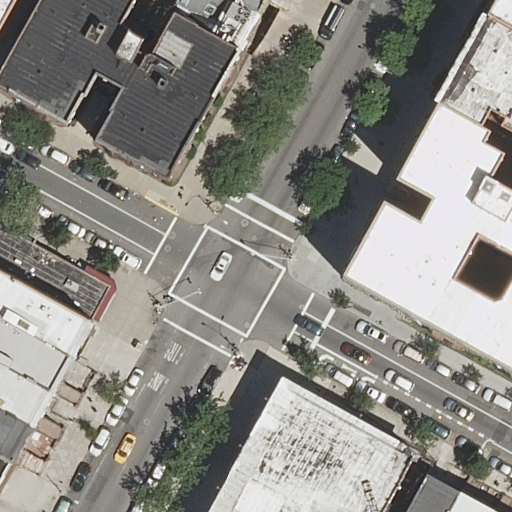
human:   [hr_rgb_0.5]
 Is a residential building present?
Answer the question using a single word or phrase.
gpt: yes

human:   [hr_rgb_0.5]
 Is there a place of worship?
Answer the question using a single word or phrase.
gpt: yes

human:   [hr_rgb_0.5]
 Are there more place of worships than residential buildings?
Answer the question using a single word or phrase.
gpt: no

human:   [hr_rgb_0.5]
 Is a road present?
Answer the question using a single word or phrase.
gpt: yes

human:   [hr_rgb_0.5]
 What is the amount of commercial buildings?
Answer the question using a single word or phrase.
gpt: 1

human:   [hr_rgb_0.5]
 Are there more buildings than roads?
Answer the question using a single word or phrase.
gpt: yes

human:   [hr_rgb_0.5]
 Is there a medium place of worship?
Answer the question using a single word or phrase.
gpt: no

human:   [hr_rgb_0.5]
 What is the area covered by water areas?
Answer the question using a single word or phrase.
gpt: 0m2

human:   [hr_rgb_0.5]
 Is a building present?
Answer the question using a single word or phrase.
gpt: yes

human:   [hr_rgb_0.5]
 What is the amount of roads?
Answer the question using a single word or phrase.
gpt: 3

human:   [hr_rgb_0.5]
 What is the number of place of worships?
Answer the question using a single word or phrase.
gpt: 1

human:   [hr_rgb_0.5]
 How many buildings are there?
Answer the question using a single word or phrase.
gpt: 16

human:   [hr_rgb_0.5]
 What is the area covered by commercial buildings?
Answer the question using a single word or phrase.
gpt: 150m2

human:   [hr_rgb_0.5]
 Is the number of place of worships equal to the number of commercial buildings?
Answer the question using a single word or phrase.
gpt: yes

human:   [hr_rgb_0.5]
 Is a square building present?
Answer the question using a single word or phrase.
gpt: no

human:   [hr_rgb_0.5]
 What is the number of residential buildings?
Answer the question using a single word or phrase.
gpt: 15

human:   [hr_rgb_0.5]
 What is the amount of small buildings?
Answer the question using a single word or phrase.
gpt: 6

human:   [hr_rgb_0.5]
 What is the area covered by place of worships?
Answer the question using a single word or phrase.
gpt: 1240m2

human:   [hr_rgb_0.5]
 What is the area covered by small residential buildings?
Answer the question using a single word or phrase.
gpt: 173m2

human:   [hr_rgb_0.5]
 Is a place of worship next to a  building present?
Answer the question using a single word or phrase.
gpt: yes

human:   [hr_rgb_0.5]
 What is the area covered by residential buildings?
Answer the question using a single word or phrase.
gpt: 5552m2

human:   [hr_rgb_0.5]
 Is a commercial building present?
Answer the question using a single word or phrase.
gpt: yes

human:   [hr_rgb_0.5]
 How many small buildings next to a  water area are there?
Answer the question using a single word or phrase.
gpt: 0

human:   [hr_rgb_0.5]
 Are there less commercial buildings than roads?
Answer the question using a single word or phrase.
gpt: yes

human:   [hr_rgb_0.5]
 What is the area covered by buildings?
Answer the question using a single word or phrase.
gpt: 5702m2

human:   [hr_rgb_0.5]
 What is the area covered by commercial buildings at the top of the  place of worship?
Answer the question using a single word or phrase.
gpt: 0m2

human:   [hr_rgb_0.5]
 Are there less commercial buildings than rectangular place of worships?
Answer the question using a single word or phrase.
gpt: no

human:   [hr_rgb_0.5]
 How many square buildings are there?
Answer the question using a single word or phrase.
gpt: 0

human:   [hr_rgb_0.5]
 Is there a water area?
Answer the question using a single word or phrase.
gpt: no

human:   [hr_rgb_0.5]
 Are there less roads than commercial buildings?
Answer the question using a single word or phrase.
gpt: no

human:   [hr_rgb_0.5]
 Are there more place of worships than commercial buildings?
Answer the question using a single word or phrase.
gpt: no

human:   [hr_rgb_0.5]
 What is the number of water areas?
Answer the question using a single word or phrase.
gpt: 0

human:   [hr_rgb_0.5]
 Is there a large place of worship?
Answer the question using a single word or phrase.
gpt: yes

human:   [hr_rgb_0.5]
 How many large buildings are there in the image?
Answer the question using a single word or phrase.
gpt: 4

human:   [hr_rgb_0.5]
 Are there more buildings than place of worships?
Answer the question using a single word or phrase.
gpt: yes

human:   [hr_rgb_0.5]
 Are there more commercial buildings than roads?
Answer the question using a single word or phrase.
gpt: no

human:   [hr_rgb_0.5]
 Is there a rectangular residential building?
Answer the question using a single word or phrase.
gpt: yes

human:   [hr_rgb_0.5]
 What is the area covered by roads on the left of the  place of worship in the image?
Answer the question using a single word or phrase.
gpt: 0m2

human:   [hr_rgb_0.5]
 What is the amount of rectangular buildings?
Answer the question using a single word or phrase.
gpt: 9

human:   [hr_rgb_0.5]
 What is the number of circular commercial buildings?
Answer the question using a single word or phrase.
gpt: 0

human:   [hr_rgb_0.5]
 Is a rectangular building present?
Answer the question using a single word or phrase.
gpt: yes

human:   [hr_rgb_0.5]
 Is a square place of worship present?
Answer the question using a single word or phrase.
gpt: no

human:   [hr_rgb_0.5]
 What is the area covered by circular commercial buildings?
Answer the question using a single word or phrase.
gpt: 0m2

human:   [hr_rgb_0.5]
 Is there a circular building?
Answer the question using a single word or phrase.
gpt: no

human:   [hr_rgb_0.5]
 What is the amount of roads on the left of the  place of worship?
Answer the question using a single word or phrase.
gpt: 0

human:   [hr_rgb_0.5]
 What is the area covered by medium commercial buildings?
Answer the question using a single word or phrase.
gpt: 150m2

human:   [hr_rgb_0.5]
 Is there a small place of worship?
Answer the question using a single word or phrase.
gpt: no

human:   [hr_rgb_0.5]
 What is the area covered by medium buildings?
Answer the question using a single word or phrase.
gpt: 1093m2

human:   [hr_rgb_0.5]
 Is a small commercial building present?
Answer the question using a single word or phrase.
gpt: no

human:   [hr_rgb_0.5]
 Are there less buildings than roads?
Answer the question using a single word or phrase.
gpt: no

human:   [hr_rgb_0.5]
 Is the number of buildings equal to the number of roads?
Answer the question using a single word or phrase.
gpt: no

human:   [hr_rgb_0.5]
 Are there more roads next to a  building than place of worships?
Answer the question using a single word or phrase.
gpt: yes

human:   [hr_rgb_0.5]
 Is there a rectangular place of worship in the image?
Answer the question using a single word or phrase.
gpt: no

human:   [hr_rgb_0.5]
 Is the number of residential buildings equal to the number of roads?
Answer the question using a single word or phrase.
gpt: no

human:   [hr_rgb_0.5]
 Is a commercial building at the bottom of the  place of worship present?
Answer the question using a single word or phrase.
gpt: yes

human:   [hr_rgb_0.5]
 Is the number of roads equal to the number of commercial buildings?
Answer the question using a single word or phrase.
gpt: no

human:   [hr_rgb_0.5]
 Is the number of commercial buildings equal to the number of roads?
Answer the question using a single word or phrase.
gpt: no

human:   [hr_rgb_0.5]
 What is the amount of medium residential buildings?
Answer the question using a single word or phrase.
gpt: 5

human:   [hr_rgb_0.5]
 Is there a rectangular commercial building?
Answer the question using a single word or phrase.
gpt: no

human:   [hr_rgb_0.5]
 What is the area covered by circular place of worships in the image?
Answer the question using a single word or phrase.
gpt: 0m2

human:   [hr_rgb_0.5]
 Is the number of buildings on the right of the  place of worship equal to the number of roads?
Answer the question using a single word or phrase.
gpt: no

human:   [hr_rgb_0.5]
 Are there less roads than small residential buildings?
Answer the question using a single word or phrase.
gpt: yes

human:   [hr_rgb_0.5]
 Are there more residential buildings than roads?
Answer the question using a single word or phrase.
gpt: yes

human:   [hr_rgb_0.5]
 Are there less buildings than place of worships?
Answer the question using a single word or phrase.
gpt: no